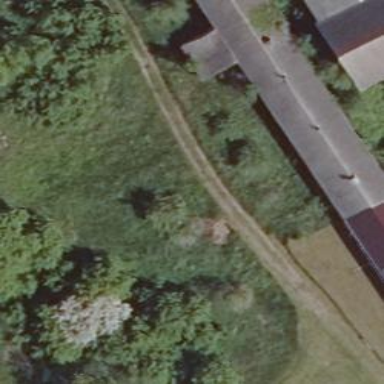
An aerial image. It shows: Track road with grade4 tracktype.